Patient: sex F, age 35
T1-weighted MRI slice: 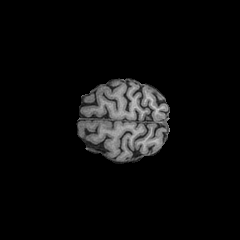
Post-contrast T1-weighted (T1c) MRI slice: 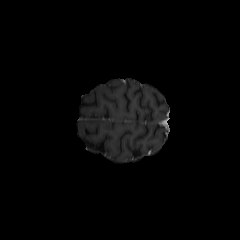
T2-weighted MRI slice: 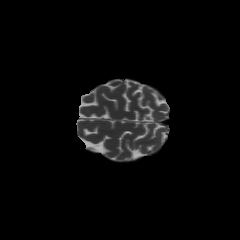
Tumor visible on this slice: no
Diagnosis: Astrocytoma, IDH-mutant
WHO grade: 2